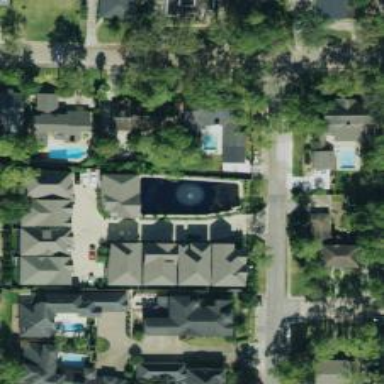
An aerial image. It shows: Gated residential area.